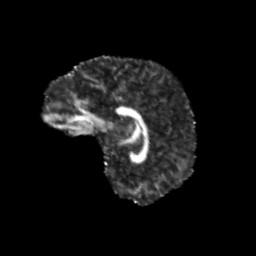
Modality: FA
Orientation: sagittal
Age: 11
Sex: male
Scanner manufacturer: siemens
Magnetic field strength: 3 T
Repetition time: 3.8 s
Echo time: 0.07 s